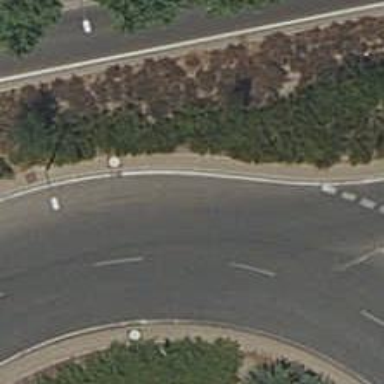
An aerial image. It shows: Roundabout on residential road with asphalt surface.